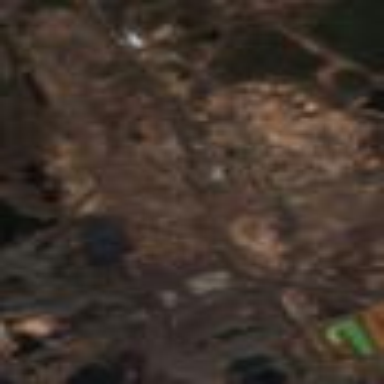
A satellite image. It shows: Mineshaft located in brownfield area.